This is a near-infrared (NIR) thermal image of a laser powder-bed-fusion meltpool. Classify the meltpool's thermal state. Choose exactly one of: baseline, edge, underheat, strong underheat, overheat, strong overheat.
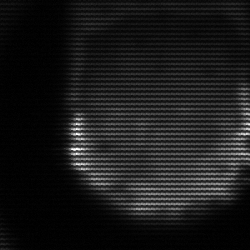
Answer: strong underheat